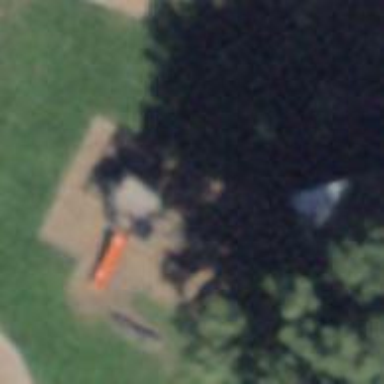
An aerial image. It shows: Playground structure.